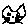
Label: cat